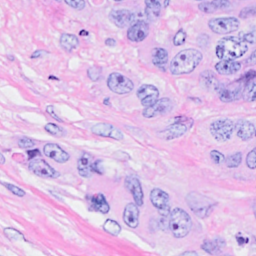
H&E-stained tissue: Breast